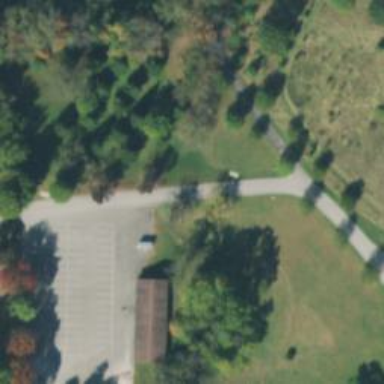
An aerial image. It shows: Disc golf tee.